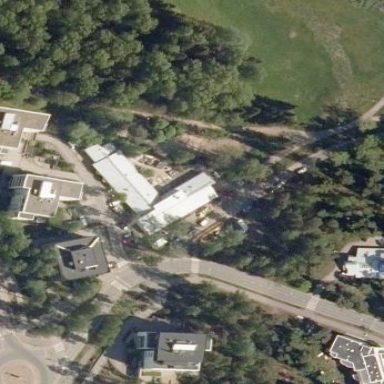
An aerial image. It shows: Kindergarten building.